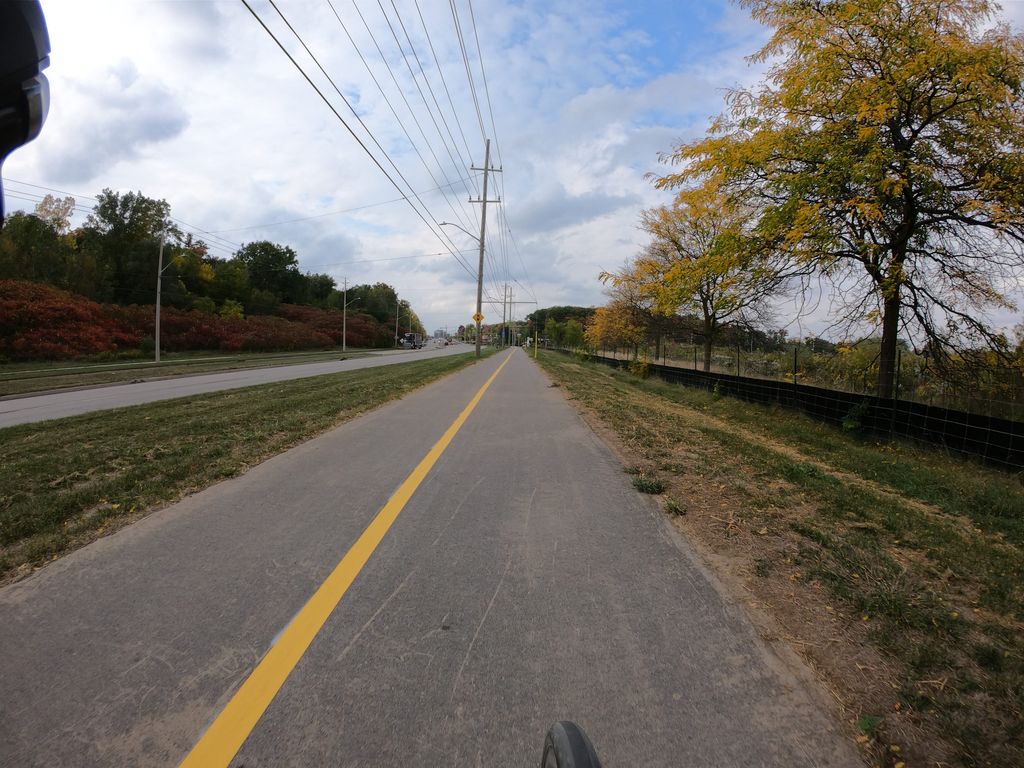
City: kitchener-waterloo